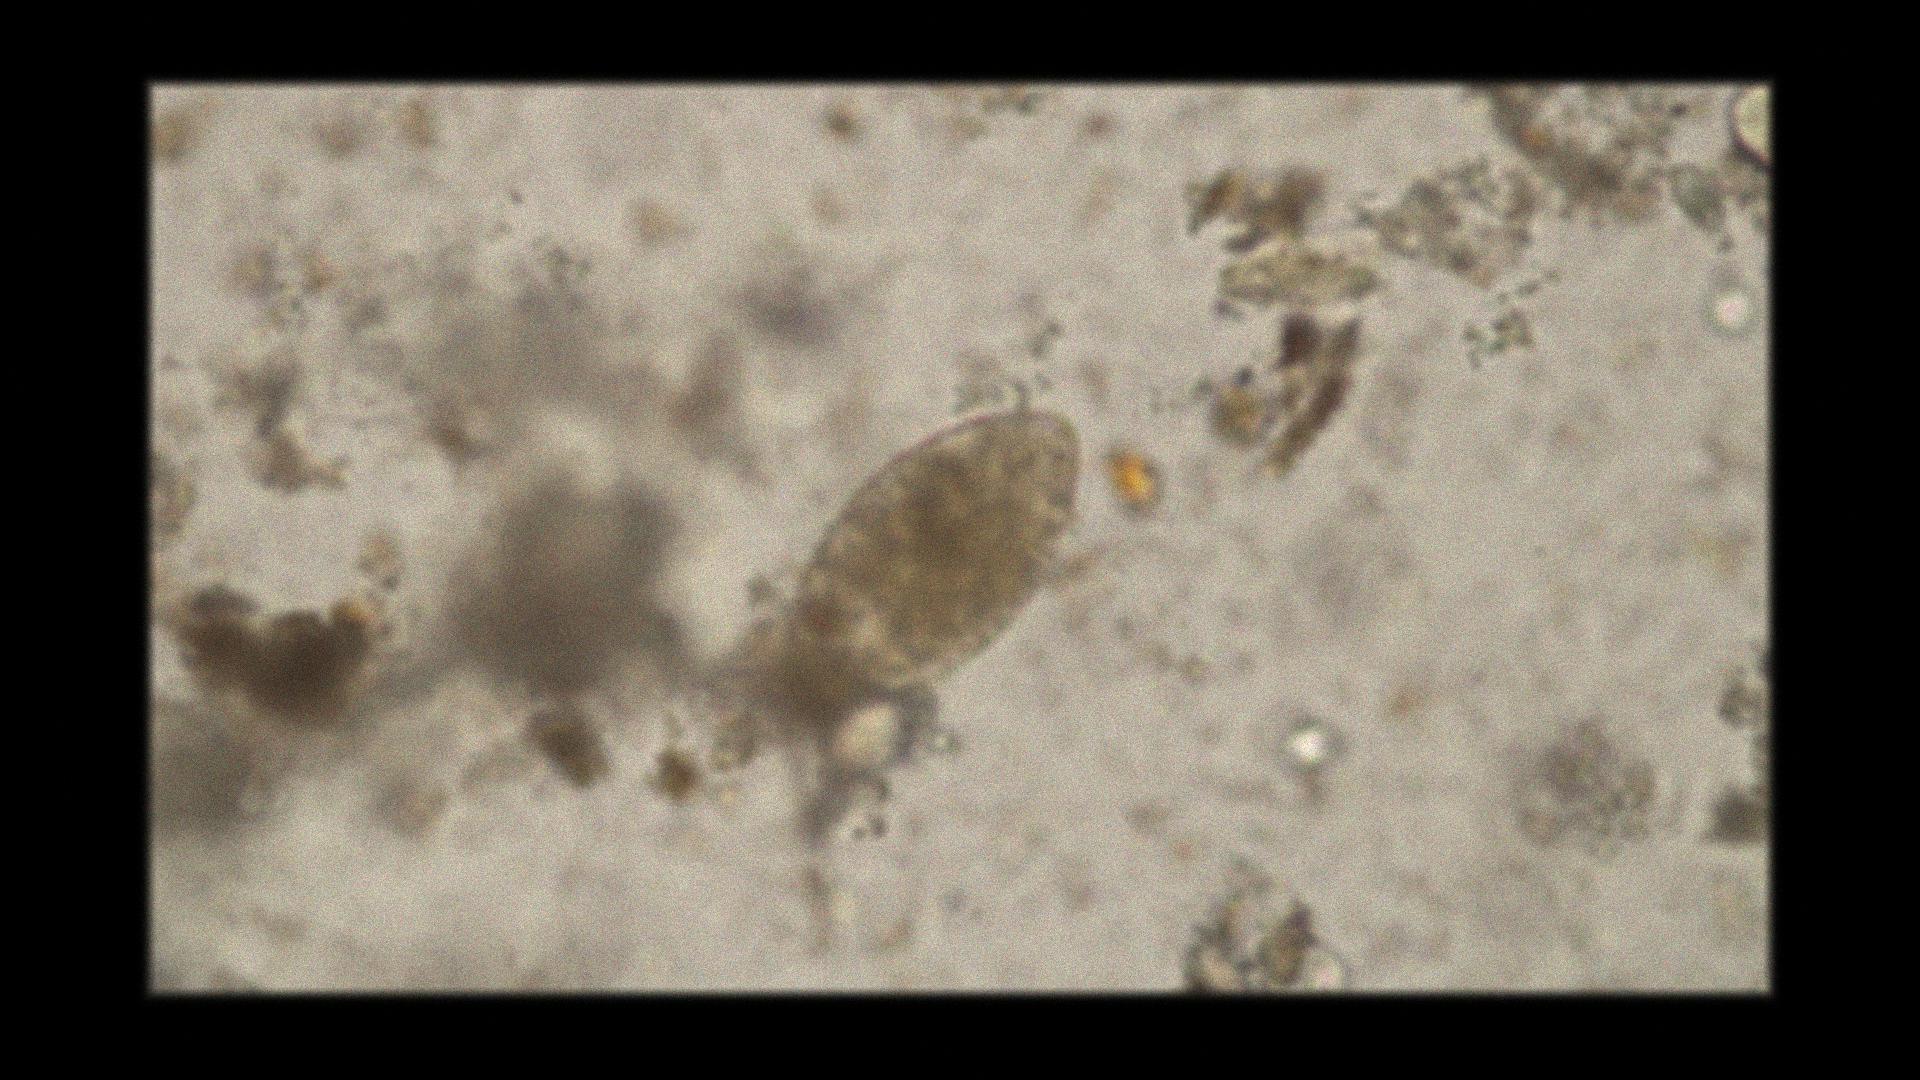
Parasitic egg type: Fasciolopsis buski